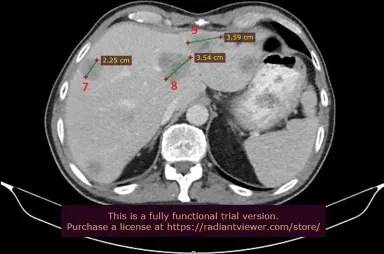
(A, B): Baseline abdominal CT showing multiple hepatic metastases (June 2021).
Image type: radiology (ct)